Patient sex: M
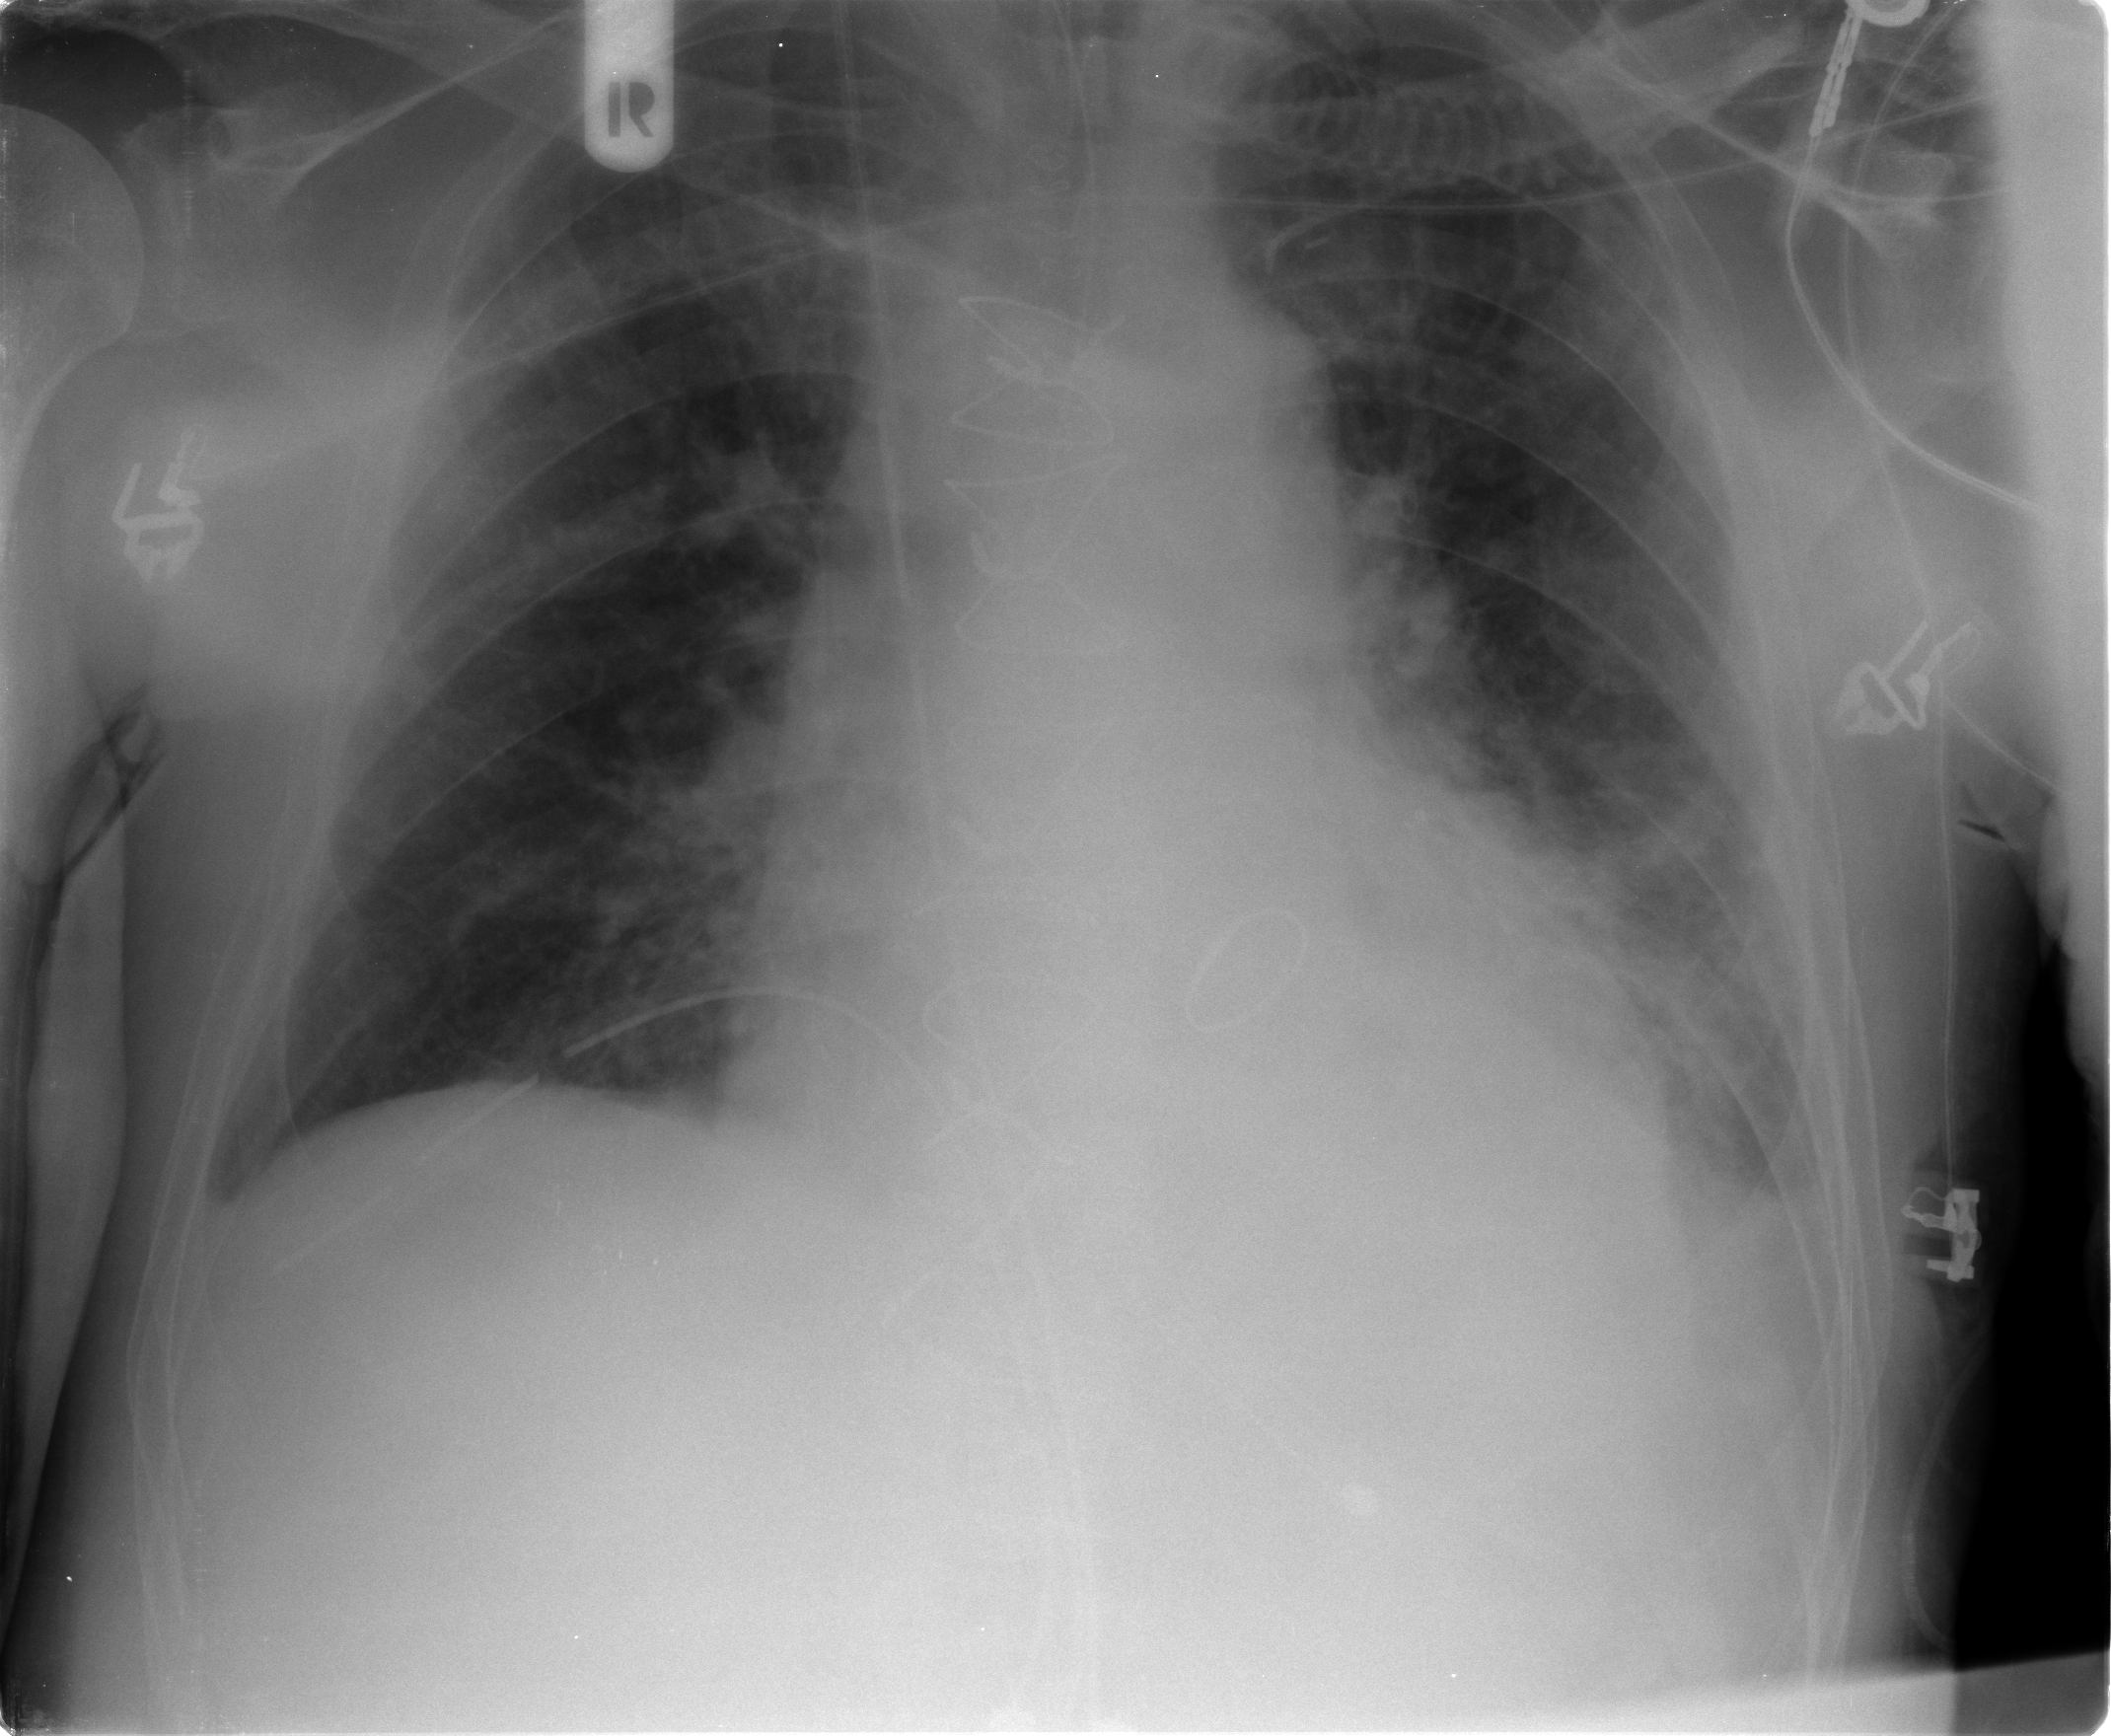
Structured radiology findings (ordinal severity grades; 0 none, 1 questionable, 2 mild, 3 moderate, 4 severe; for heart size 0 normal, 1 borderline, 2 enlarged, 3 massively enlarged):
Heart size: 2
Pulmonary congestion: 2
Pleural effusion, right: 1
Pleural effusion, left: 2
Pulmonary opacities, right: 0
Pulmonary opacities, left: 0
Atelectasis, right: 0
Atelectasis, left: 1